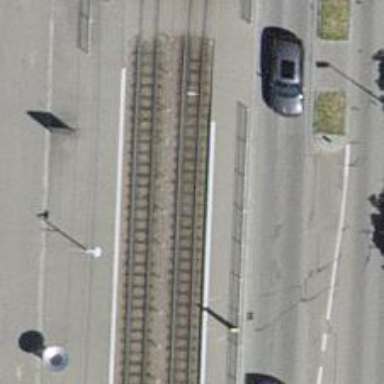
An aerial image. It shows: Tram stop with public transport stop position for trams.